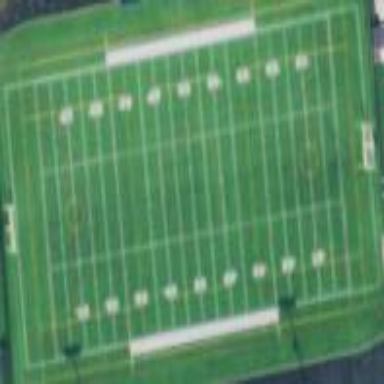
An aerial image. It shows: Pitch for American football.